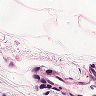
Metastatic tissue present: no